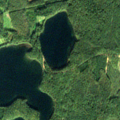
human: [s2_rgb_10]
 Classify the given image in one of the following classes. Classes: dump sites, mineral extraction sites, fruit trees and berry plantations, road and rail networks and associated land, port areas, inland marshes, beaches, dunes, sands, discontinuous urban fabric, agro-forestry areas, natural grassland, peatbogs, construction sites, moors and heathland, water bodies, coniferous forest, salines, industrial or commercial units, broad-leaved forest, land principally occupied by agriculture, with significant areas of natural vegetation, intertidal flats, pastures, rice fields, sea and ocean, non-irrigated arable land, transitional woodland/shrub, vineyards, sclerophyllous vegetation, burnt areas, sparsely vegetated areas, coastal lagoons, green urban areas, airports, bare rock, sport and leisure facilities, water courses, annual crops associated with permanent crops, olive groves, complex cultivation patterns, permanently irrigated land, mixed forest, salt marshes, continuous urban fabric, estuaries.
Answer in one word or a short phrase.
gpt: coniferous forest, mixed forest, water bodies